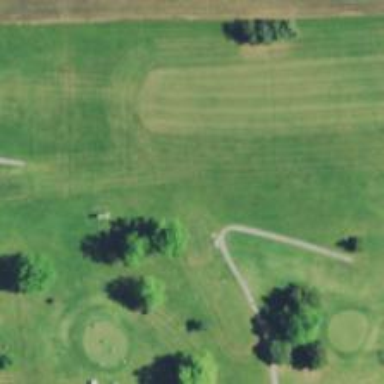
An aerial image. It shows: Path for both roads and golfers.